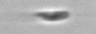
Label: flagellate_morphotype3